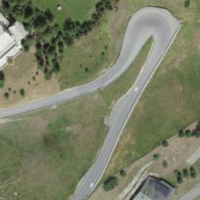
EUNIS habitat code: 55
Species observed at this site:
Echium vulgare
Campanula glomerata